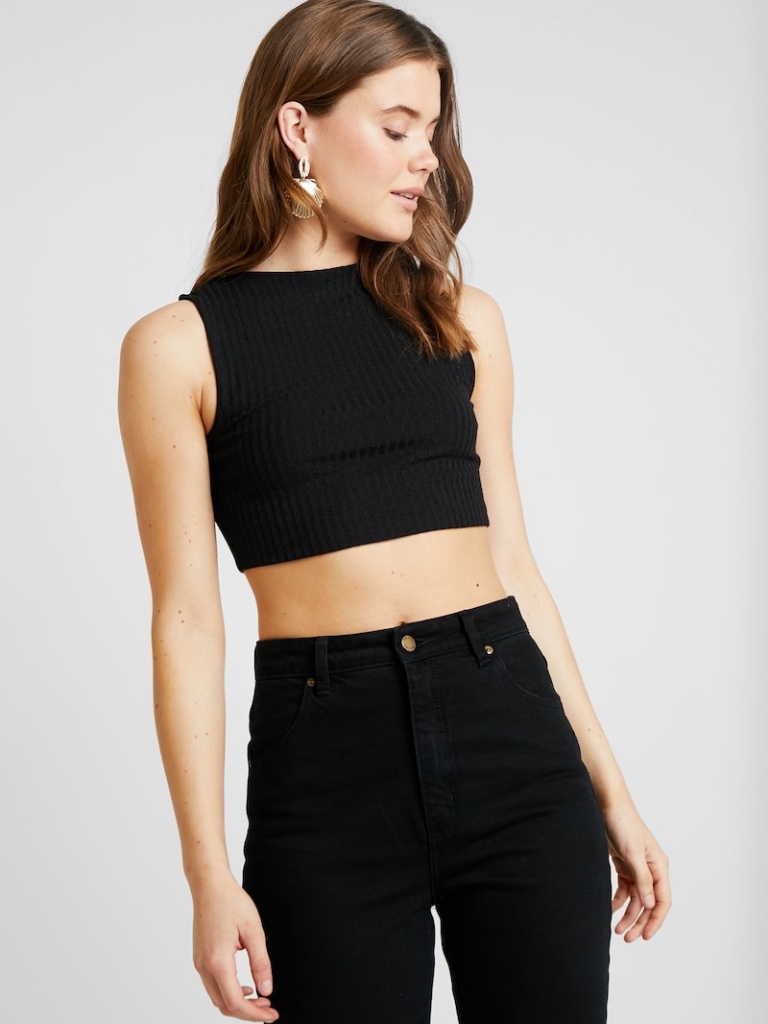
ribbed tight sleeveless cropped length Untucked crew tank